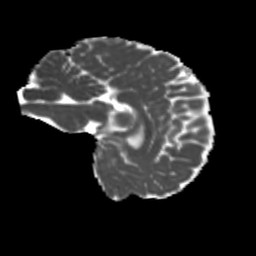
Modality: MD
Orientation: sagittal
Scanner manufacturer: siemens
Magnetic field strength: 3 T
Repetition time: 4 s
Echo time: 0.0594 s